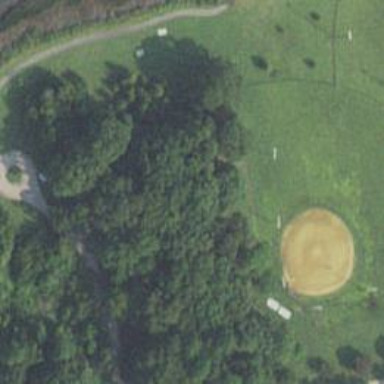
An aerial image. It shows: Disc golf hole.